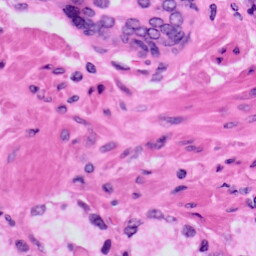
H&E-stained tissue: Prostate